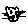
Label: cat